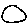
Label: moon